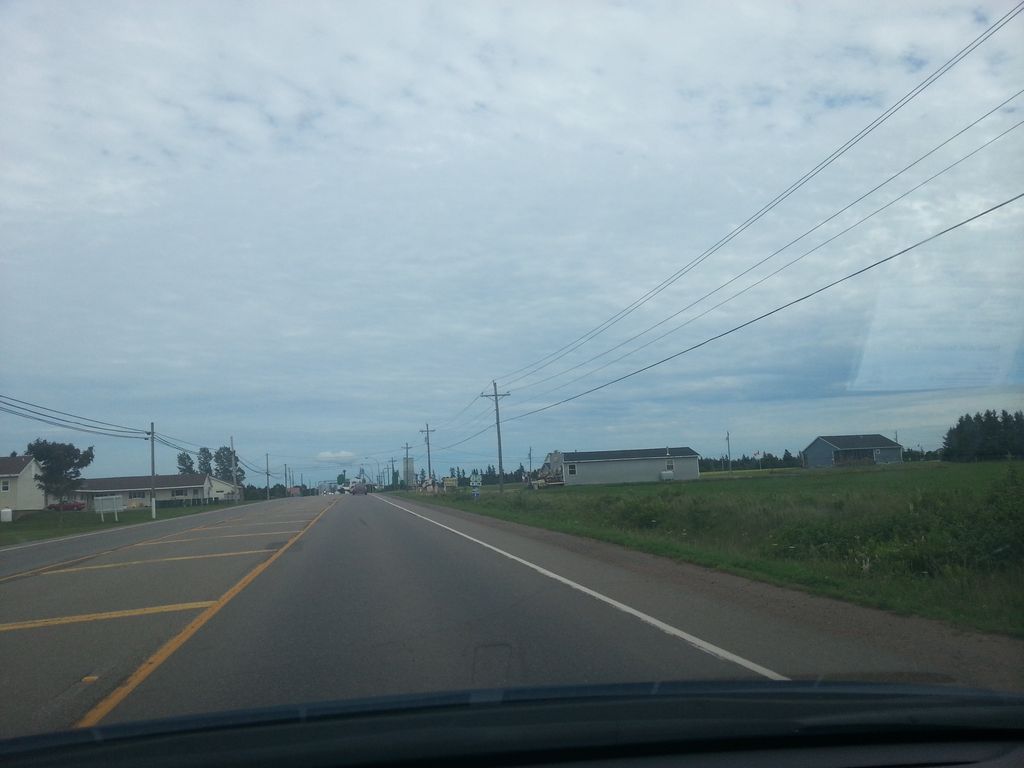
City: charlottetown